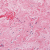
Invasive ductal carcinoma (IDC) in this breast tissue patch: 0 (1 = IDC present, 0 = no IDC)